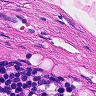
Metastatic tissue present: no